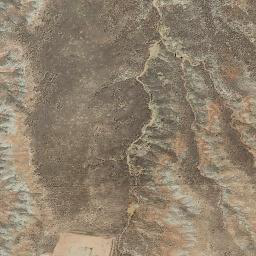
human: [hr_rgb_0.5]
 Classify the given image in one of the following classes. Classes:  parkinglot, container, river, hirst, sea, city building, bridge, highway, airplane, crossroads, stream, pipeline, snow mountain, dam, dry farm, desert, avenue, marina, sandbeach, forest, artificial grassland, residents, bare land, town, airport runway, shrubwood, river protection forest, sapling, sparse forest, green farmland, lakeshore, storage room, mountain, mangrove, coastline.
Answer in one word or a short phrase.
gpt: mountain